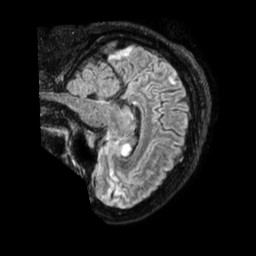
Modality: FLAIR
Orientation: sagittal
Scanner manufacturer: philips
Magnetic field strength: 1.5 T
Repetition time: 4.8 s
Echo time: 0.3438 s